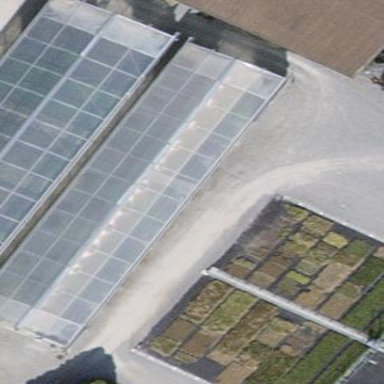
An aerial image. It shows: Greenhouse.